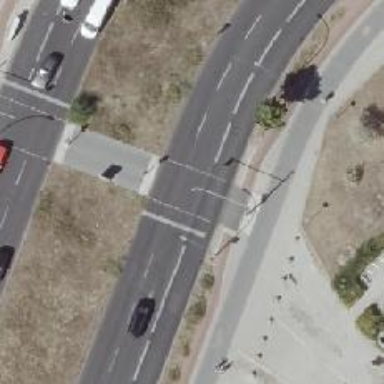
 there is cycleway that shares the busway. The surface of the road is asphalt."